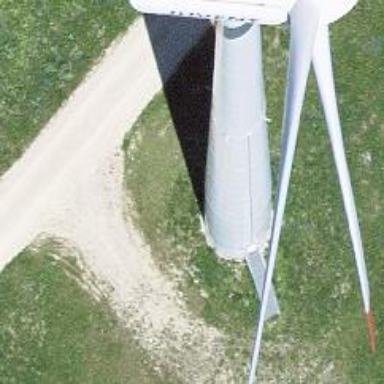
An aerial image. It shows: Wind generator with horizontal axis. The generator is wind turbine.